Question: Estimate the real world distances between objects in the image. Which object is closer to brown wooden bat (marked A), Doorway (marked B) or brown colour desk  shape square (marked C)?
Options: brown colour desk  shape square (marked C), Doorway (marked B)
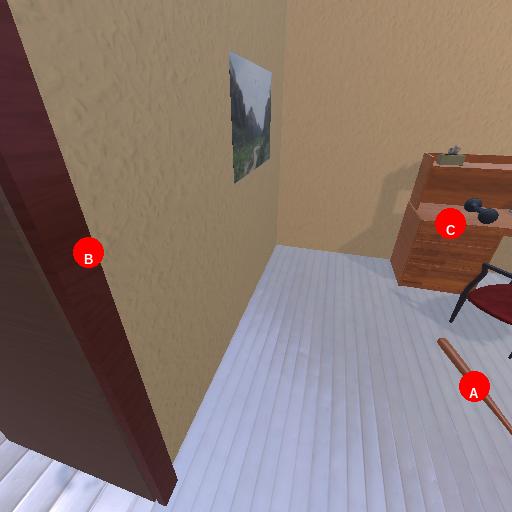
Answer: brown colour desk  shape square (marked C)